Question: I'm pretty new to C, and I know that static functions can only be used within the same object file.
Something that still confuses me though, is how if I hover over a call to printf in my IDE it tells me that printf is a static function, when I can perfectly use printf in multiple object files without any problems?
Why is that?

: I'm using Visual Studio Code the library is stdio.h and compiling using GCC
'''
#include <stdio.h>
int main()
{
printf("Hello, world!");
return 0;
}
'''
Hovering over printf would give that hint
: if static inline functions are different from inline functions how so? I don't see how making a function inline would change the fact that it's only accessible from the same translation unit
: per request, here's the definition of 'printf' in the 'stdio.h' header
'''
__mingw_ovr
__attribute__((__format__ (gnu_printf, 1, 2))) __MINGW_ATTRIB_NONNULL(1)
int printf (const char *__format, ...)
{
int __retval;
__builtin_va_list __local_argv; __builtin_va_start( __local_argv, __format );
__retval = __mingw_vfprintf( stdout, __format, __local_argv );
__builtin_va_end( __local_argv );
return __retval;
}
'''
<URL>
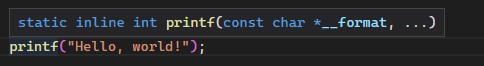
Answer: Thanks for all the updates. Your IDE is showing you implementation details of your C library that you're not supposed to have to worry about. That is arguably a bug in your IDE but there's nothing wrong with the C library.
You are correct to think that a function declared 'static' is visible only within the translation unit where it is defined. And that is true whether or not the function is also marked 'inline'. , this particular 'static inline' function is defined 'stdio.h', so every translation unit that includes 'stdio.h' can see it. (There is a separate copy of the inline in each TU. This is technically a conformance violation since, as chux surmises, it means that '&printf' in one translation unit will not compare equal to '&printf' in another. However, this is very unlikely to cause problems for a program that isn't an ISO C conformance tester.)
As "Adrian Mole" surmised in the comments on the question, the of this inline function is, more or less, to rewrite
'''
printf("%s %d %p", string, integer, pointer);
'''
into
'''
fprintf(stdout, "%s %d %p", string, integer, pointer);
'''
(All the stuff with '__builtin_va_start' and '__mingw_vfprintf' is because of limitations in how variadic functions work in C. The is the same as what I showed above, but the generated assembly language will not be nearly as tidy.)
---
Update 2022-12-01: It's worse than "the generated assembly language will not be nearly as tidy". I experimented with all of the x86 compilers supported by <URL> and of them will inline a function that takes a variable number of arguments, even if you try to force it. Most silently ignore the force-inlining directive; GCC gets one bonus point for actually it refuses to do this:
'''
test.c:4:50: error: function 'xprintf' can never be inlined
because it uses variable argument lists
'''
In consequence, every program compiled against this version of MinGW libc, in which 'printf' is called from more than one '.c' file, will have multiple copies of the following glob of assembly embedded in its binary. This is bad just because of cache pollution; it would be better to have a single copy in the C library proper -- which is exactly what 'printf' normally is.
'''
printf:
mov QWORD PTR [rsp+8], rcx
mov QWORD PTR [rsp+16], rdx
mov QWORD PTR [rsp+24], r8
mov QWORD PTR [rsp+32], r9
push rbx
push rsi
push rdi
sub rsp, 48
mov rdi, rcx
lea rsi, QWORD PTR f$[rsp+8]
mov ecx, 1
call __acrt_iob_func
mov rbx, rax
call __local_stdio_printf_options
xor r9d, r9d
mov QWORD PTR [rsp+32], rsi
mov r8, rdi
mov rdx, rbx
mov rcx, QWORD PTR [rax]
call __stdio_common_vfprintf
add rsp, 48
pop rdi
pop rsi
pop rbx
ret 0
'''
(Probably not this assembly, this is what godbolt's "x64 MSVC 19.latest" produces with optimization option '/O2', godbolt doesn't seem to have any MinGW compilers. But you get the idea.)